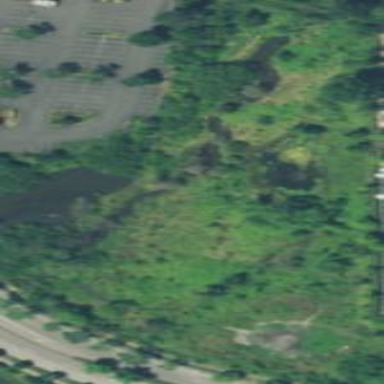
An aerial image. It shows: Marshy wetland area.